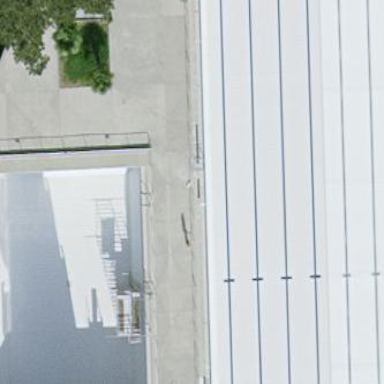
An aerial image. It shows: Outdoor swimming pool designed for plunging.